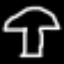
Label: mushroom